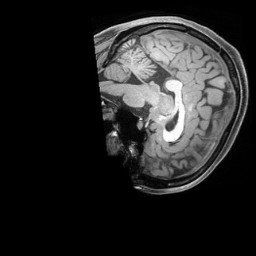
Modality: T1w
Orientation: sagittal
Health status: healthy
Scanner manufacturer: siemens
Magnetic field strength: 3 T
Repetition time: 2.4 s
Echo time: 0.00201 s